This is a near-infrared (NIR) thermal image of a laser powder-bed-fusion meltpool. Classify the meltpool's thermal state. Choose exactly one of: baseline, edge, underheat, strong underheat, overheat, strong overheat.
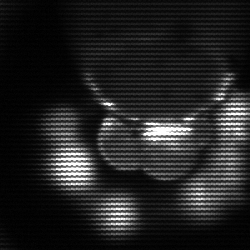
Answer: edge